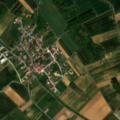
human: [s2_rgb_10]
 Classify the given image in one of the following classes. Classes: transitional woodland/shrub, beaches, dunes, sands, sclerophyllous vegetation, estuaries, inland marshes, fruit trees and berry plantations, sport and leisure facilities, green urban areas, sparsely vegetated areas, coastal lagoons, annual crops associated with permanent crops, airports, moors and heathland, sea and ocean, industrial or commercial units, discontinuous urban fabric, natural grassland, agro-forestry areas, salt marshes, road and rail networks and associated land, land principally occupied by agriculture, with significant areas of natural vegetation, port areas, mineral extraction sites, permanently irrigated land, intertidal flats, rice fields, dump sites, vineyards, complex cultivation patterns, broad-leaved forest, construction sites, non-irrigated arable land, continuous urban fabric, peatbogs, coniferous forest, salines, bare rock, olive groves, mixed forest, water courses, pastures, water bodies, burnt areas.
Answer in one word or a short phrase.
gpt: discontinuous urban fabric, non-irrigated arable land, land principally occupied by agriculture, with significant areas of natural vegetation, mixed forest